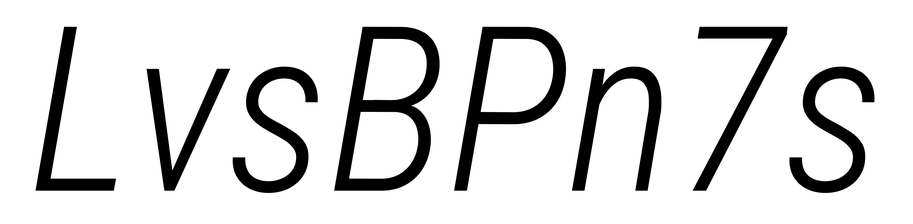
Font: Roboto-Italic_Condensed_Light_Italic